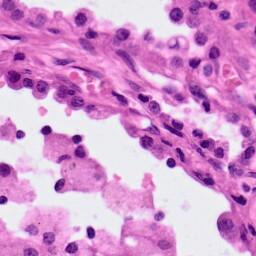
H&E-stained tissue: Lung